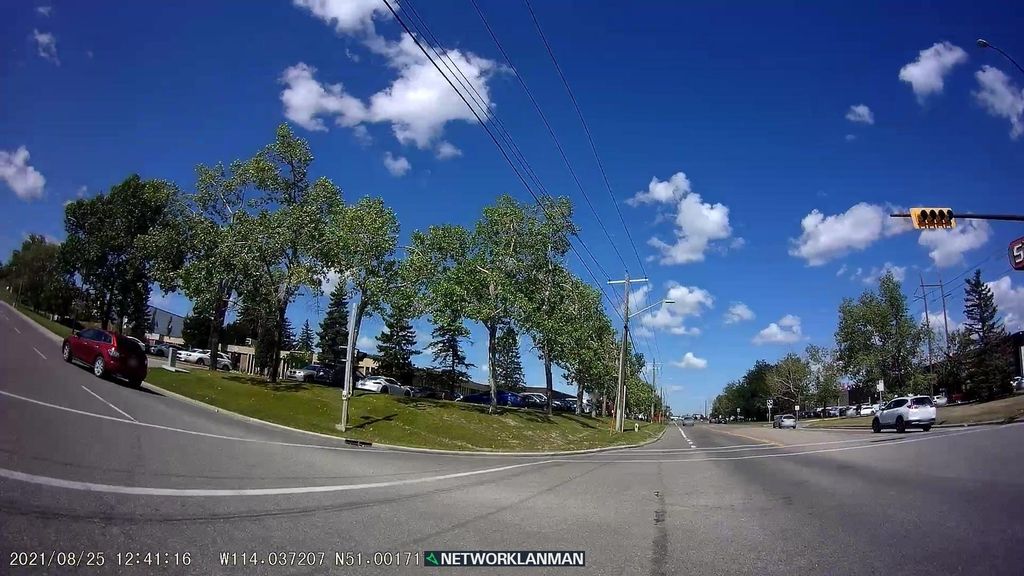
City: calgary